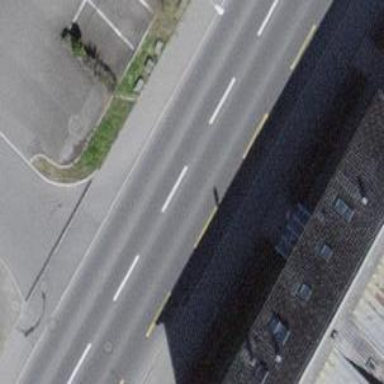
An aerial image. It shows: Secondary road with asphalt surface. There is separate sidewalk and dedicated cycle lane on the left.